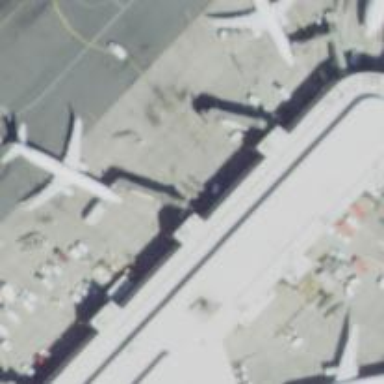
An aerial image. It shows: Airport gate.